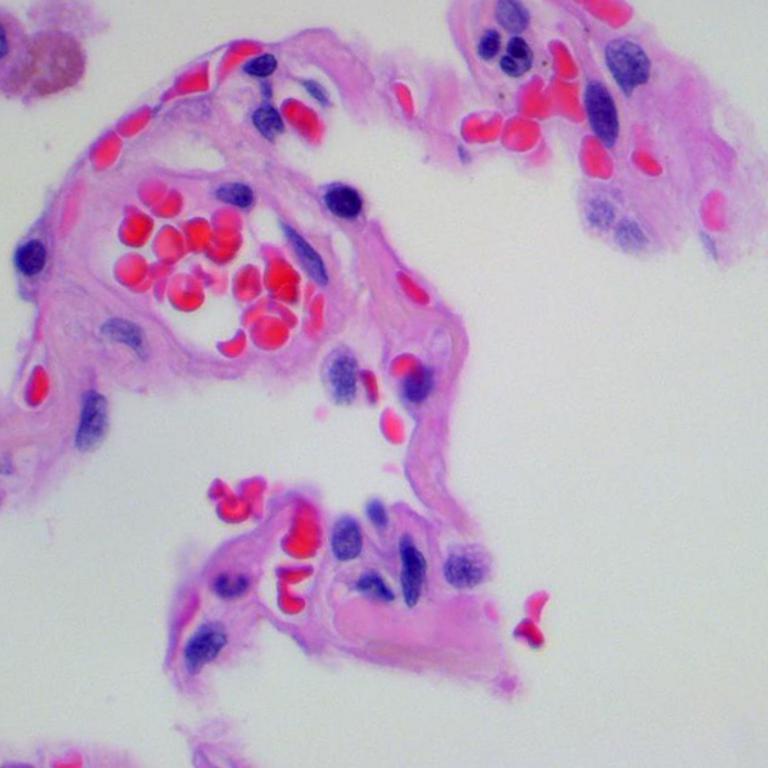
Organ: lung
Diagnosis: benign